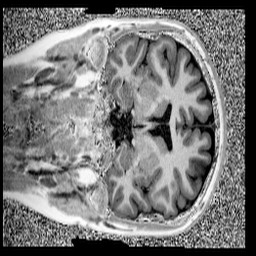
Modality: UNIT1
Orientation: coronal
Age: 12
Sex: female
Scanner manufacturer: siemens
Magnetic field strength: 3 T
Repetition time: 4 s
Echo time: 0.00299 s